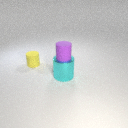
small yellow rubber cylinder behind large cyan metal cylinder